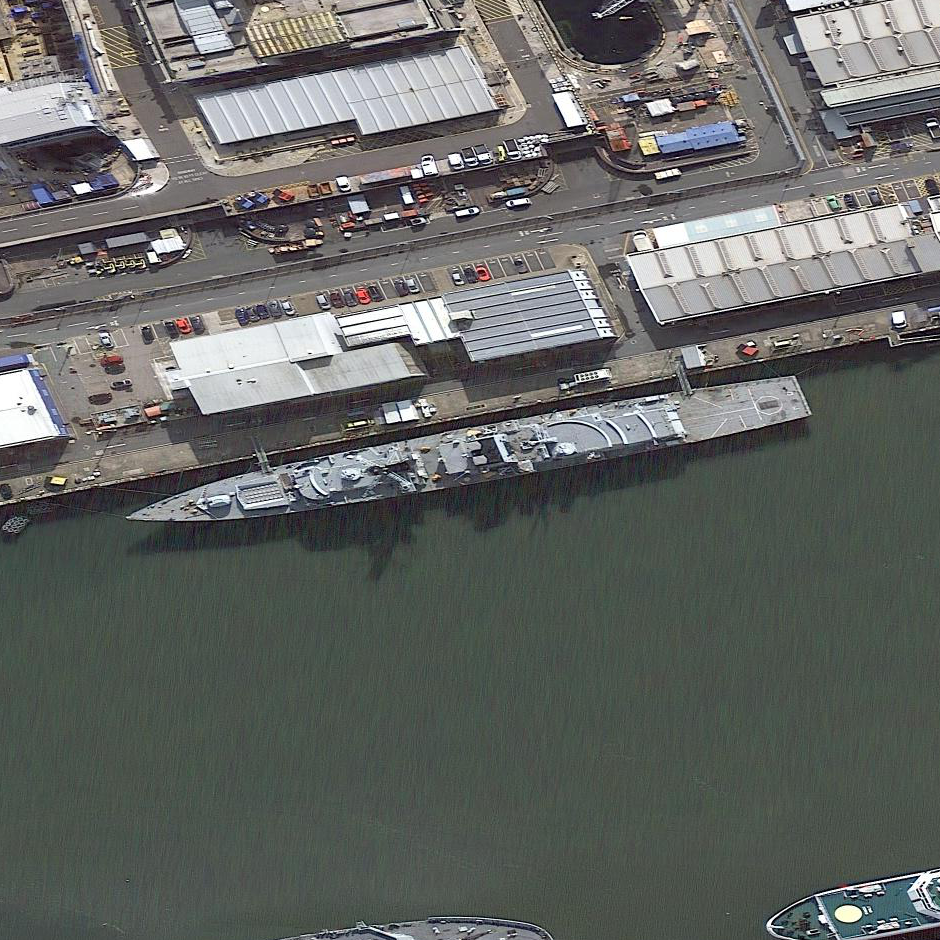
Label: destroyer